Question: I started to generate UML class diagrams from an existing Java project in Netbeans IDE, when I came across this symbol (see image).
What does it mean?
Thanks in advance

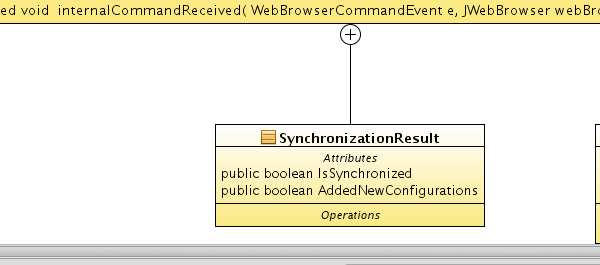
Answer: A circle at the end of a UML relationship most times shows Ownership. The entity at the dotted end us owned by the entity without the dot. In your example, 'SynchronizationResult' owns whatever entity has 'internalCOmmandReceived' defined on it.
Normally, these dots are shaded opaque. But seeing that this was generated using Netbeans, this may be their way of depicting the same thing.
EDIT:
I may have had those reversed. Under IBM's explaination of <URL>, you will see the explanation
Hope this helps. And sorry for the mixup earlier.